Breast ultrasound image
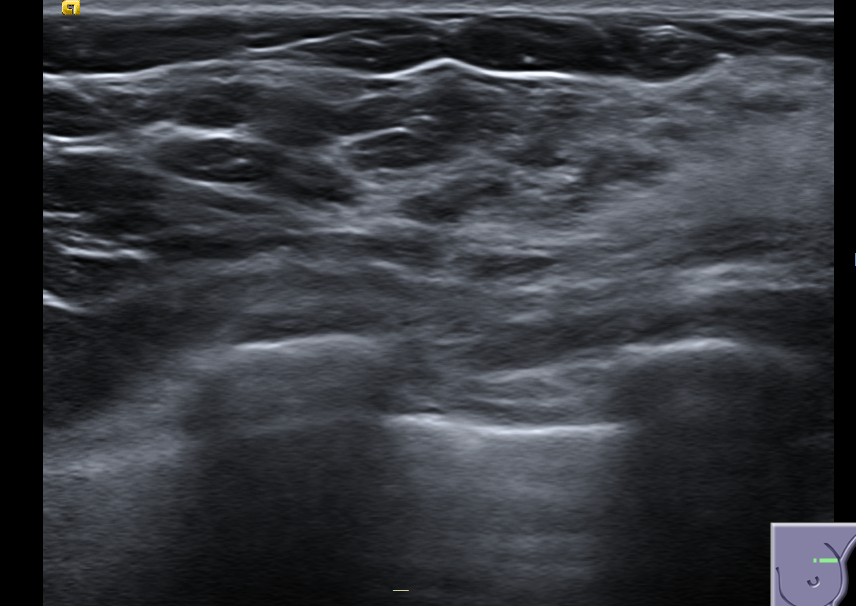
Diagnosis: normal